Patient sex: M
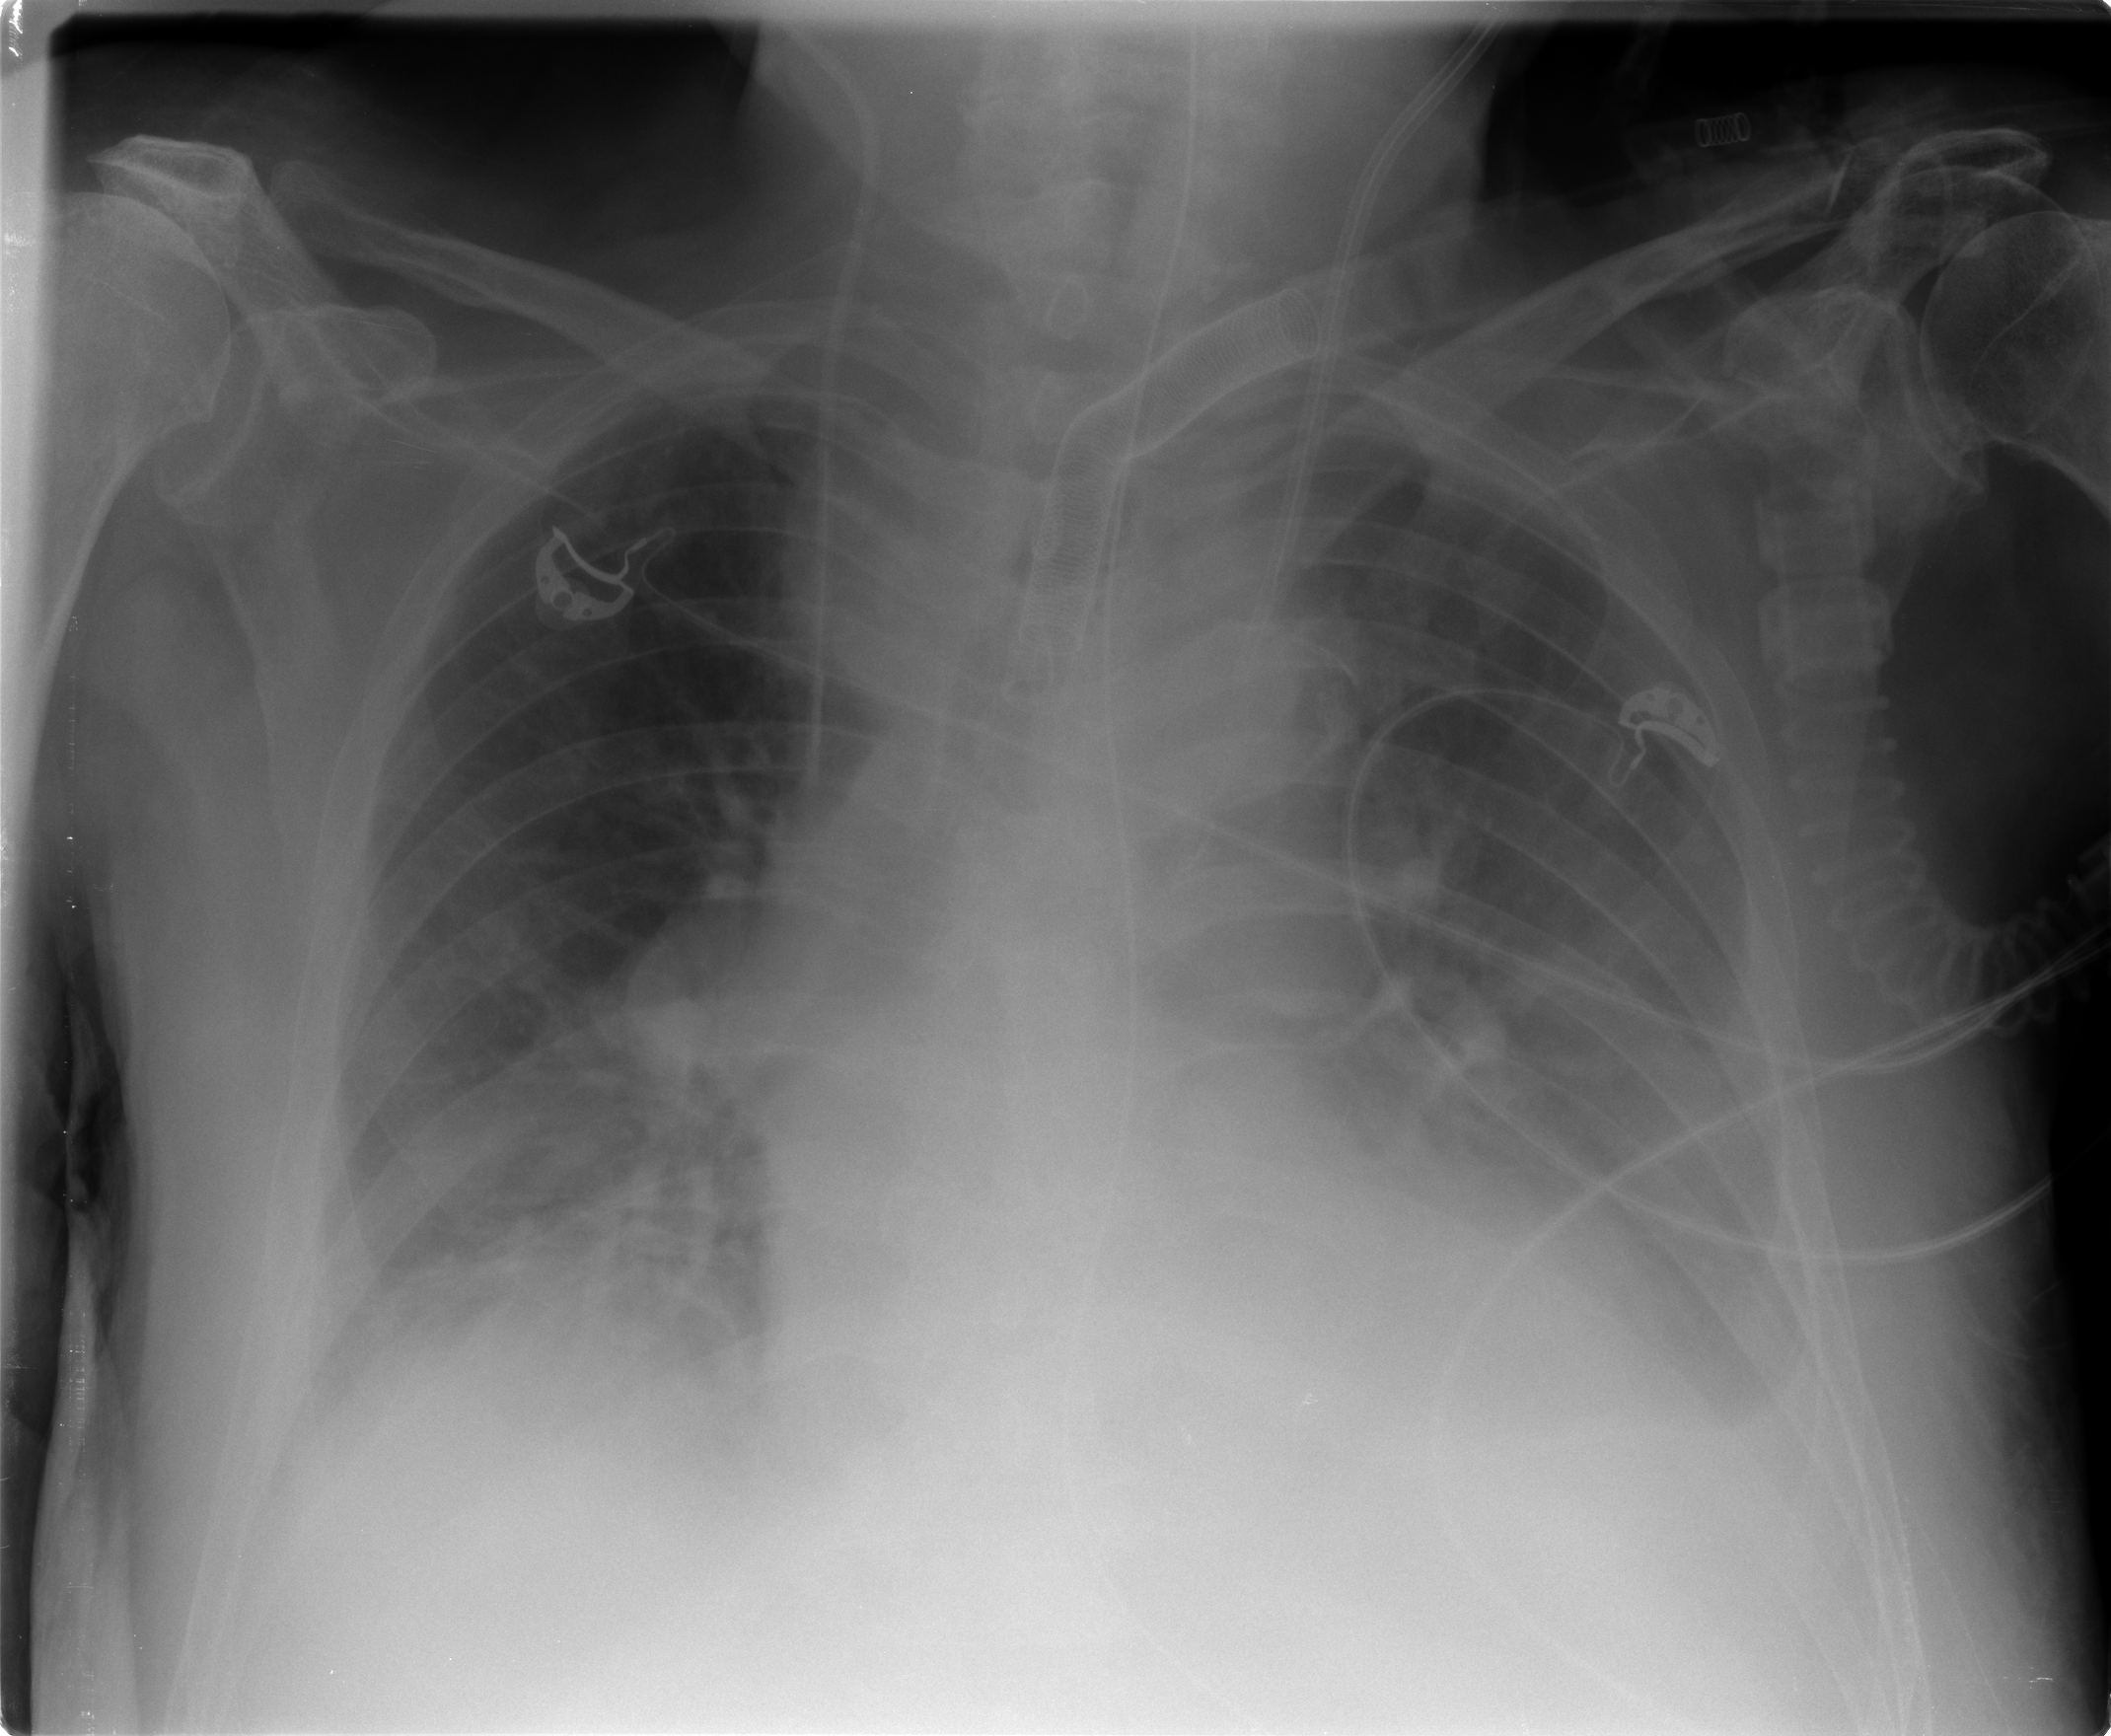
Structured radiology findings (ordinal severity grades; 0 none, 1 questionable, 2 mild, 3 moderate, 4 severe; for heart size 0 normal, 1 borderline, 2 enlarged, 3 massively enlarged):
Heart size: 2
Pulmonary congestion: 2
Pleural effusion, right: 2
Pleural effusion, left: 2
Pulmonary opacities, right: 2
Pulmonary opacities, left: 0
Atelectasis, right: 2
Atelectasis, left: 2